Explain the disparities between the first and second image.
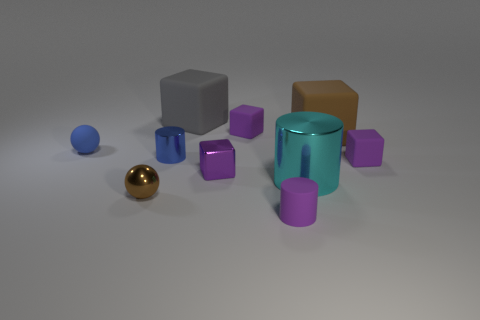
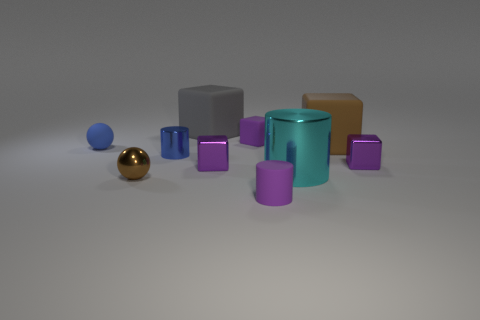
the small purple rubber cube that is to the right of the large brown cube changed to shiny
the small purple rubber cube in front of the small blue metallic cylinder turned metallic
the tiny purple rubber cube in front of the blue rubber thing changed to shiny
the tiny purple matte cube that is in front of the small blue matte object became metal